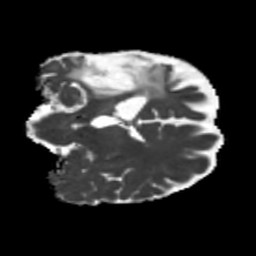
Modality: MD
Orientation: coronal
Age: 56
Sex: female
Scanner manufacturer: siemens
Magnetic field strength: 3 T
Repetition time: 5.25 s
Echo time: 0.08 s